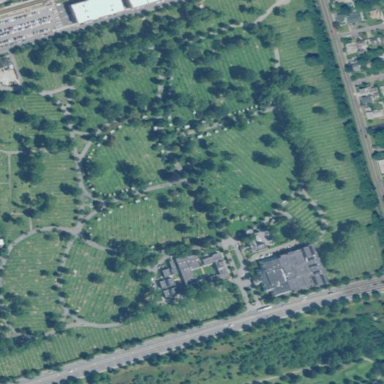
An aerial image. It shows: Cemetery or graveyard.